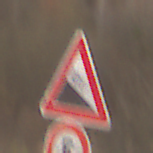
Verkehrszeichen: Gefaelle10
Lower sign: Geschwindigkeit5
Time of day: SunriseSunset
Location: Outdoor (Nature)
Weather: PartlyCloudy
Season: NotSpecified
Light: Natural